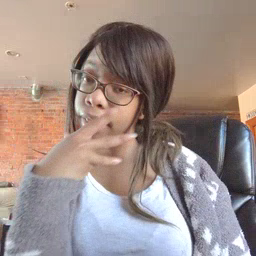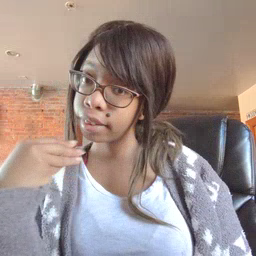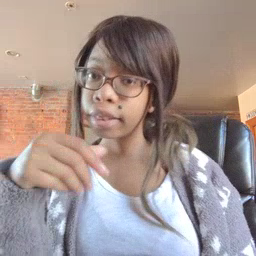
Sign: pretty